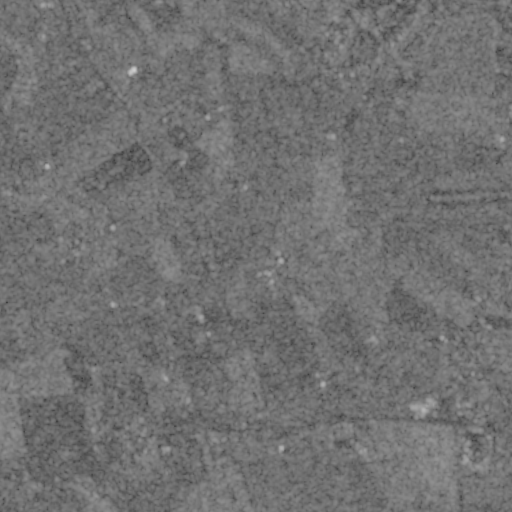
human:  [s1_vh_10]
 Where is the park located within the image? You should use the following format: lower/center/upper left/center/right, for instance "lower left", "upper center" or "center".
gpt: The park is located in the upper right of the image.
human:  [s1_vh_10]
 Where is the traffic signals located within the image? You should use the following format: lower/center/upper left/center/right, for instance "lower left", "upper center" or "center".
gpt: The traffic signals is located in the lower right of the image.
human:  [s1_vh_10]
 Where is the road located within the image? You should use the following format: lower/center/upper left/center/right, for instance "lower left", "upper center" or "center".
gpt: There is no road in the image.

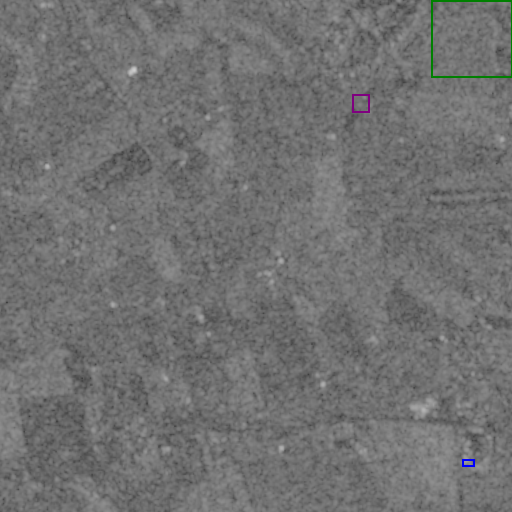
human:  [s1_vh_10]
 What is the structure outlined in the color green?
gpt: The structure outlined in green is a park.
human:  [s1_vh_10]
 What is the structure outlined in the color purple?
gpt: The structure outlined in purple is a building.
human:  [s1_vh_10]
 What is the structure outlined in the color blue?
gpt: The structure outlined in blue is a building.
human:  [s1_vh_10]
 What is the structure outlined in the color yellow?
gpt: There is no yellow outline.